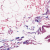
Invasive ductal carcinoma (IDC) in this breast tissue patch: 0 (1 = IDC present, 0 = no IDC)